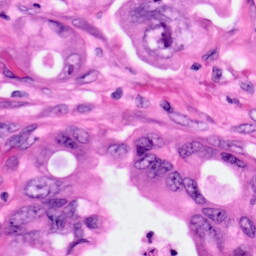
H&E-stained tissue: Pancreatic